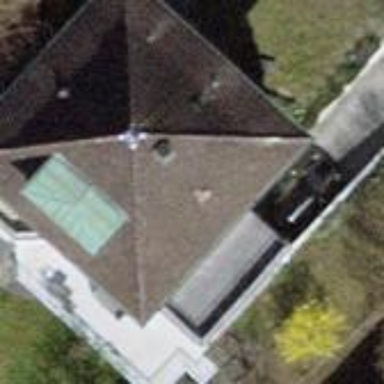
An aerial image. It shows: Detached building with pyramidal roof shape.